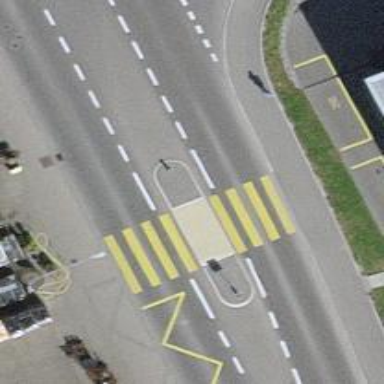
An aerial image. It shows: Uncontrolled zebra crossing with marked island on the road.